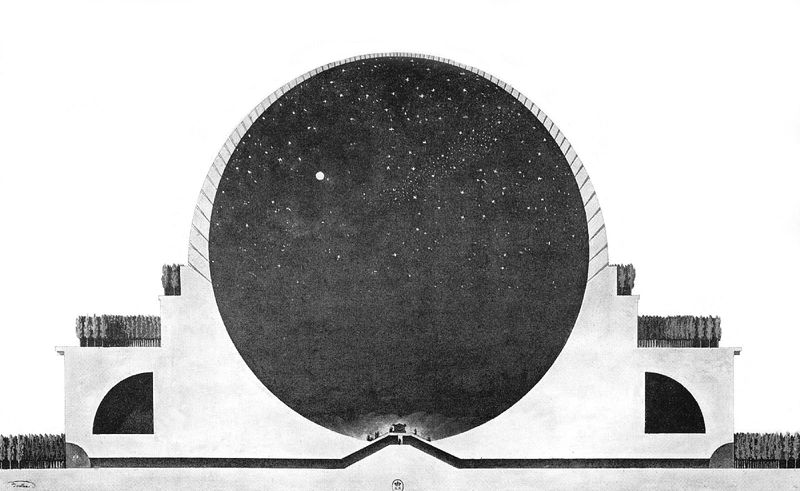
Titel: Plan des Newton-Kenotaphs von Boullée
Künstler: Etienne-Louis Boullée
Schlagwörter: himmel, weiß, bäume, licht, schwarz, gebäude, architektur, sonne, wald, kreis, ansicht, kuppel, streifen, punkte, mond, scheibe, schnitt, sterne, sternenhimmel, kugel, entwurf, pforte, plan, universum, tunnel, weltall, boullee, utopie, boulee, planung, astronomie, newton, himmelszelt, sternwarte, kunsthimmel, boillee, bouillee